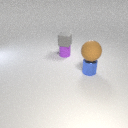
small gray rubber cube above small purple rubber cylinder